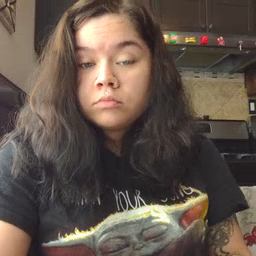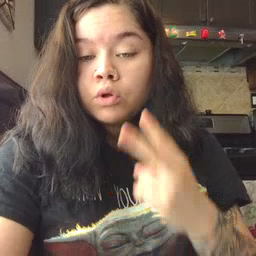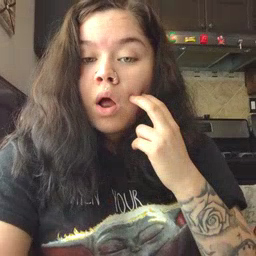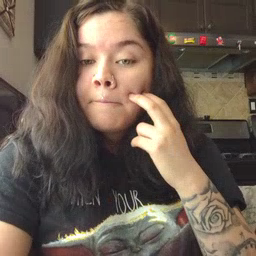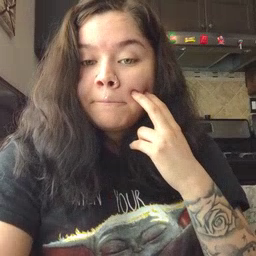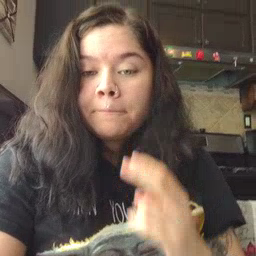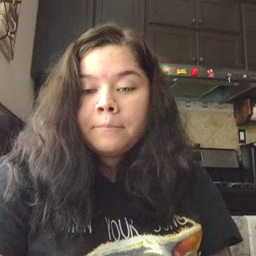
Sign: gum